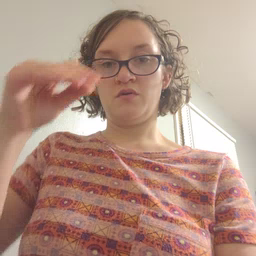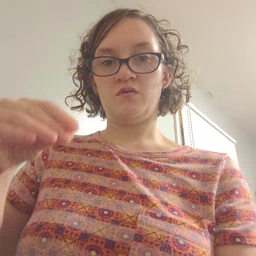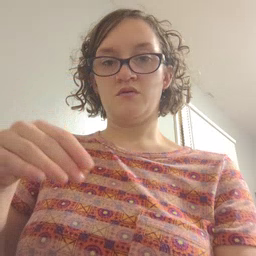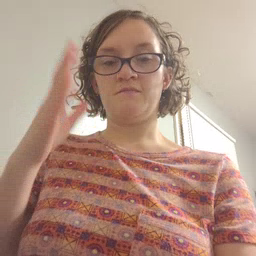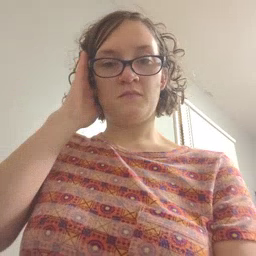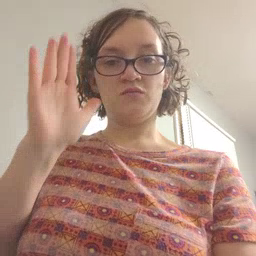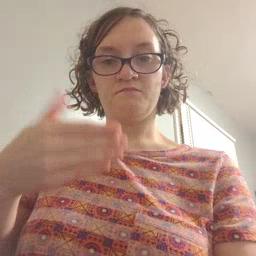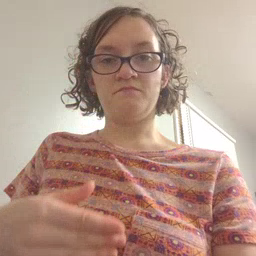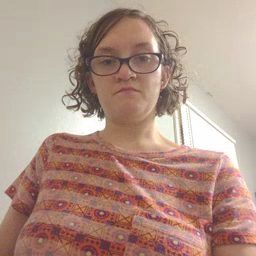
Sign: bedroom